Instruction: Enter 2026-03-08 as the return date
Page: home
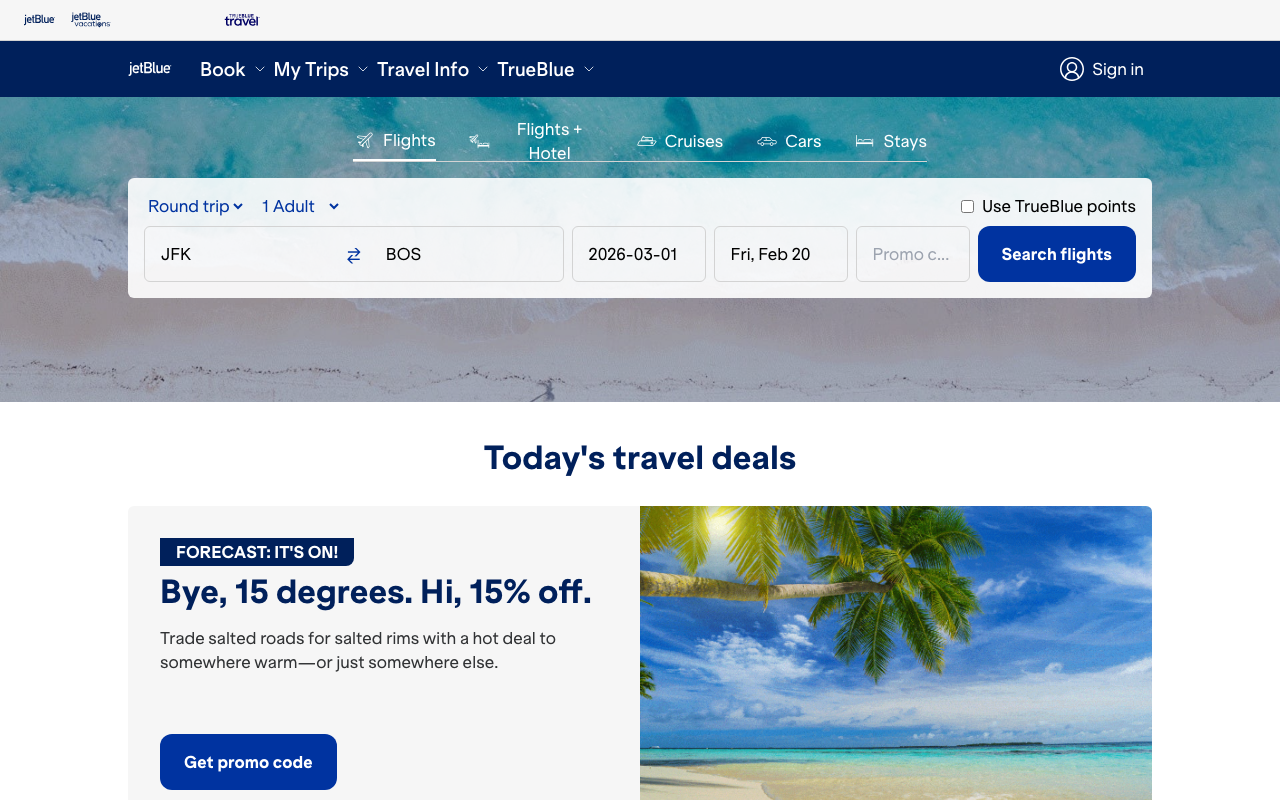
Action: type